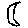
Label: moon